Question: I host a website on IIS 7. When I double click on the 'Authentication' icon, I get the following error:

This is the text from the error:
'''
There was an error while performing this operation.
Details:
Filename: \\xxxxx\xxx\web.config
Line number: xx
Error: Unrecognized attribute 'ticketCompatibilityMode'
'''
When I track the line, I see
'''
<forms cookieless="UseCookies" name=".ASPXAUTH" timeout="2160" domain=".hess.com"
loginUrl="~/Authenticate/Logon" enableCrossAppRedirects="true"
slidingExpiration="true" ticketCompatibilityMode="Framework40"
requireSSL="false" />
'''
Any ideas? I had already installed ASP.NET and all the authentication components for IIS. Do I still need to install something?
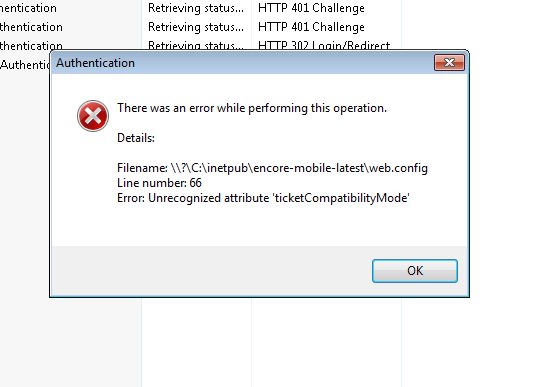
Answer: Please check that the attribute is well positionned in your webconfig file:
'''
<system.web>
<authentication mode="Forms">
<forms ticketCompatibilityMode="Framework40">
</forms>
</authentication>
</system.web>
'''
Also, what is the server on which you are trying to set this ? Make sure it is in the list of the supported platforms for this feature:
'''
Windows 8, Windows Server 2012, Windows 7, Windows Vista SP2, Windows Server 2008 (Server Core Role not supported), Windows Server 2008 R2 (Server Core Role supported with SP1 or later; Itanium not supported)
'''
Check <URL> page for more information.
Finally, if you do not need this feature, you can simply remove it from your web.config file. Even though this is not a proper fix to your issue, it will make it go away.